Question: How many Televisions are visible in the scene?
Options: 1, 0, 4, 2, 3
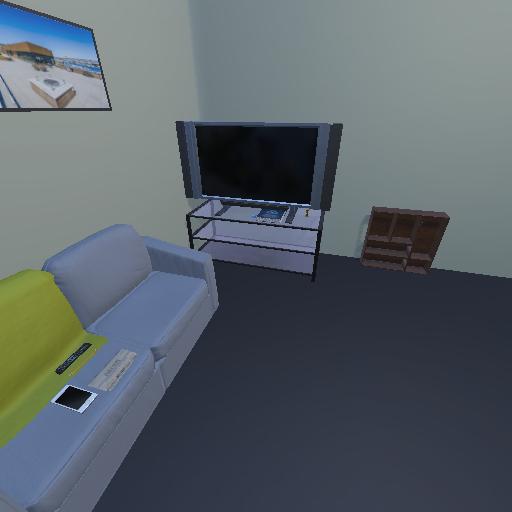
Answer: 1